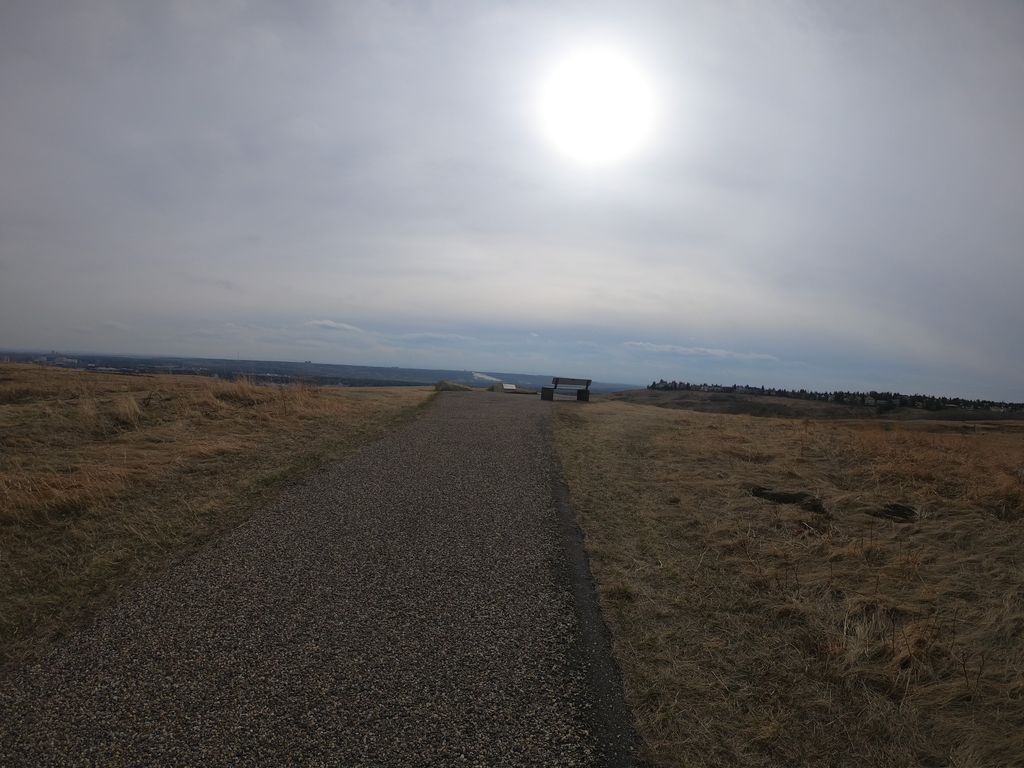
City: calgary